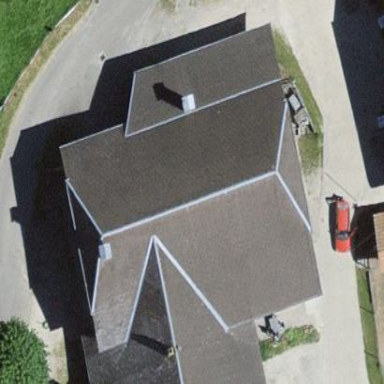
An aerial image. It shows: Farm building.